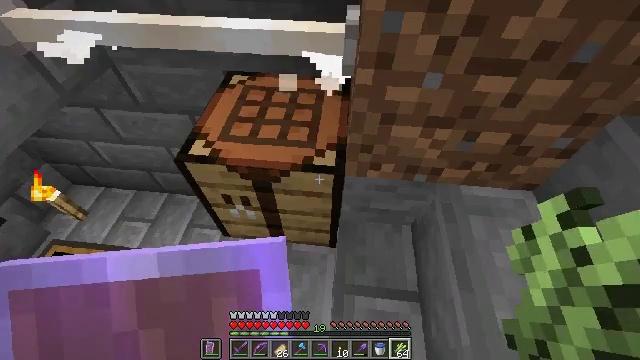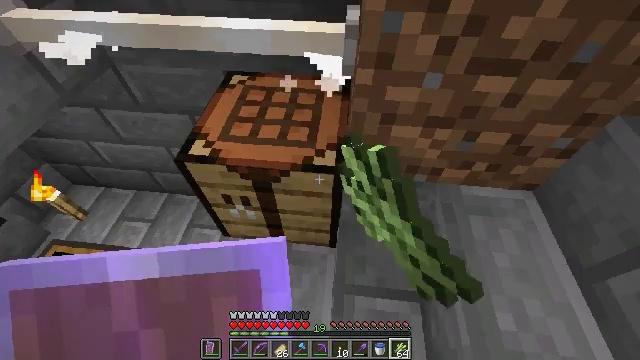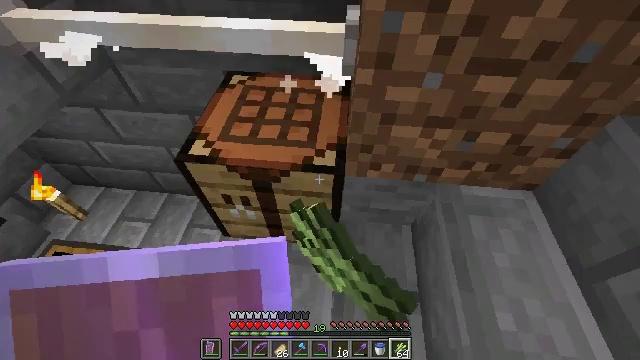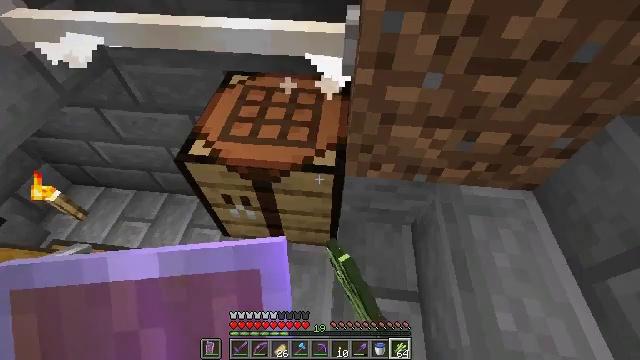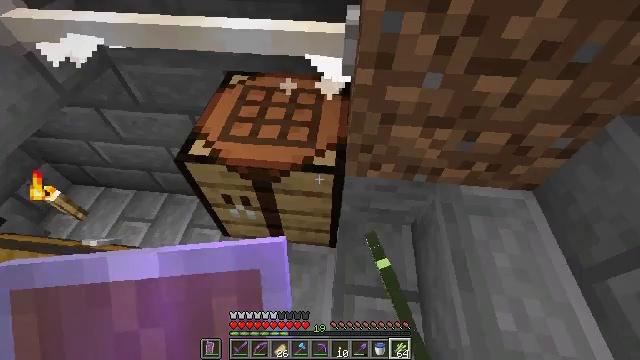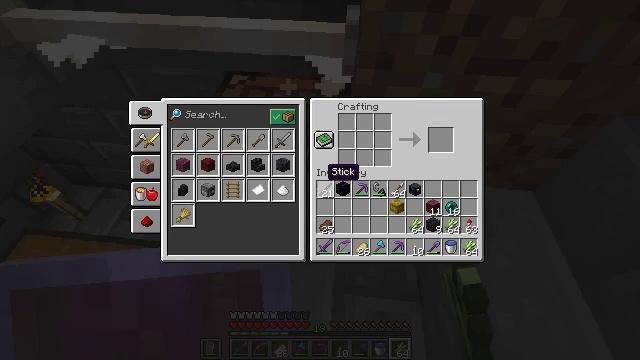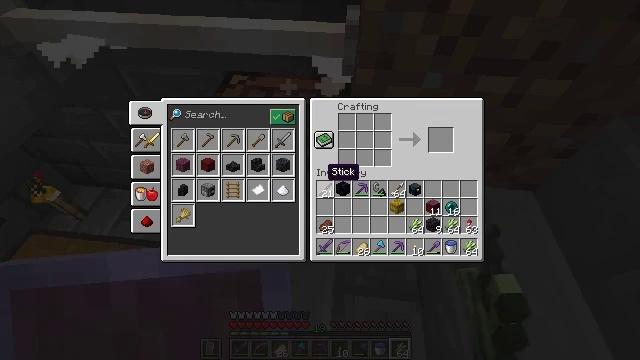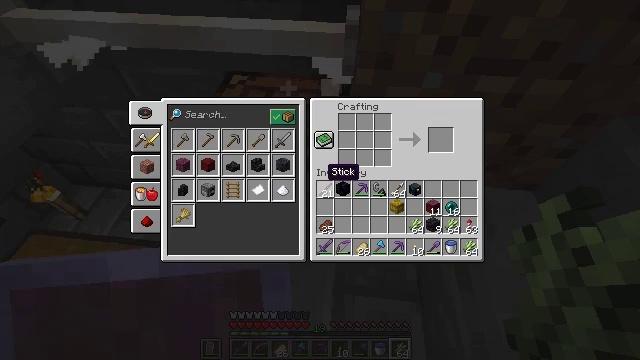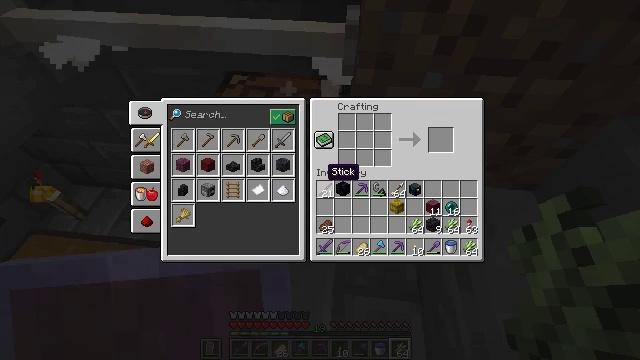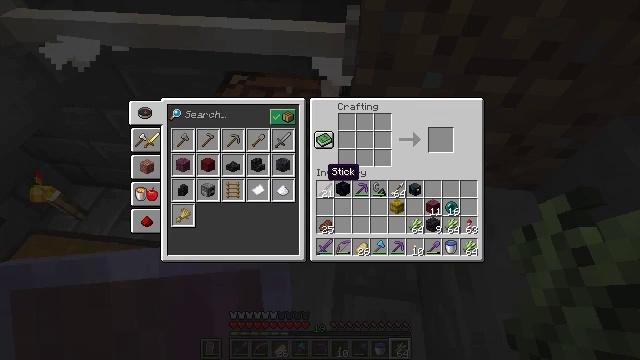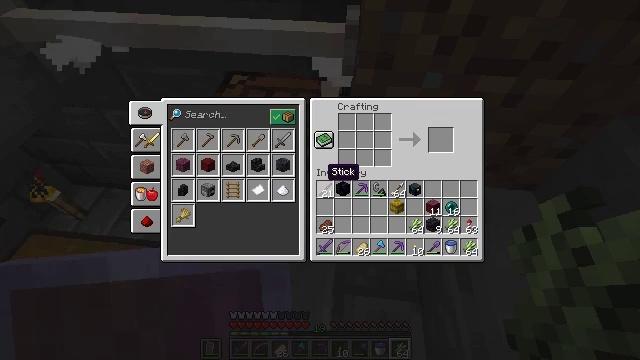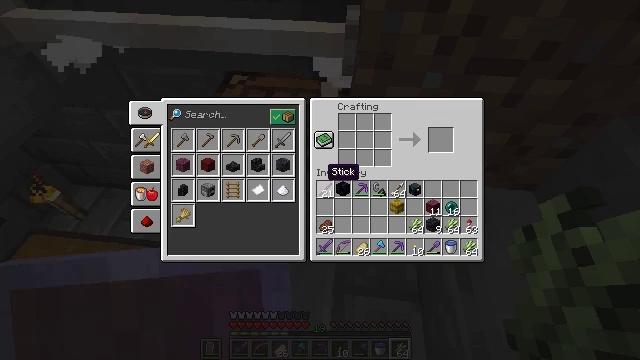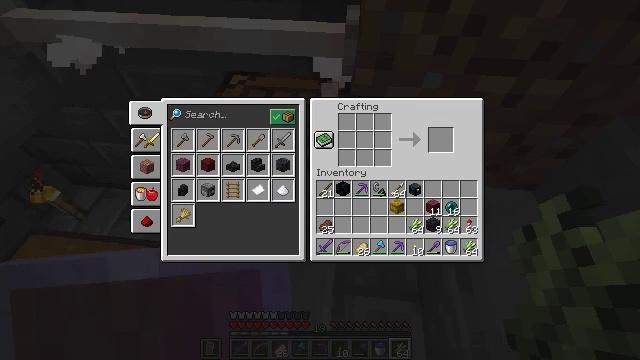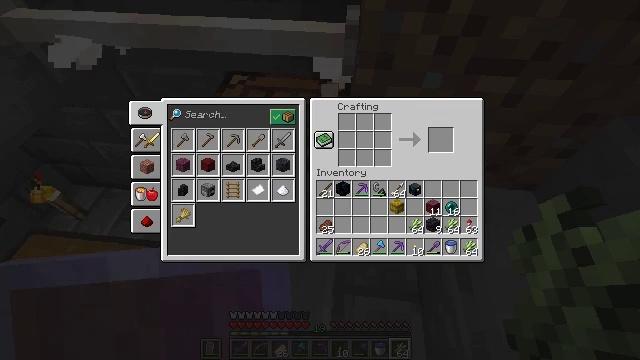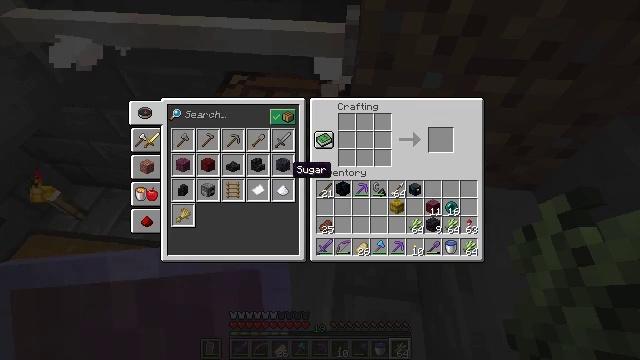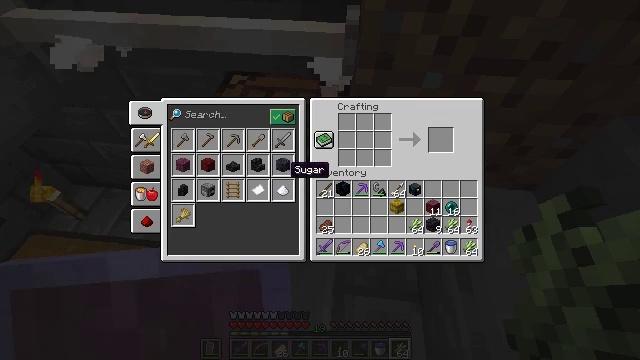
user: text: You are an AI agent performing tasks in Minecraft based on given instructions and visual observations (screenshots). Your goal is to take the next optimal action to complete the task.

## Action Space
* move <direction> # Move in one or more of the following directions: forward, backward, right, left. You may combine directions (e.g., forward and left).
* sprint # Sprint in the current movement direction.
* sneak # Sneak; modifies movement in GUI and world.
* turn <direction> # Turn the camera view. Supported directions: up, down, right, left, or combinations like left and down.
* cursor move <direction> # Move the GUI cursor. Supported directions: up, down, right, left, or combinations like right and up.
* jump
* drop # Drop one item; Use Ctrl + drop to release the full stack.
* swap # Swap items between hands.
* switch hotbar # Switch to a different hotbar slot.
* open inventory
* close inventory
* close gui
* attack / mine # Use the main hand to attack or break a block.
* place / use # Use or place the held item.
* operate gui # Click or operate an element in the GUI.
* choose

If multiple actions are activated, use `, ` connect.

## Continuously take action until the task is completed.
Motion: motion action
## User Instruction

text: Make paper by crafting.
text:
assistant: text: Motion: use / place
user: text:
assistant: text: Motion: use / place
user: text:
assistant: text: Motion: use / place
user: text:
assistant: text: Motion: no_op
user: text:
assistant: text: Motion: no_op
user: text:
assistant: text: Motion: no_op
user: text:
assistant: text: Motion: no_op
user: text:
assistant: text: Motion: no_op
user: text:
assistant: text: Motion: no_op
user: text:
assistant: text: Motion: no_op
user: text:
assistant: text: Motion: no_op
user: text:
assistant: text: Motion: no_op
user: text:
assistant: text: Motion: turn left
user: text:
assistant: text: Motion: turn left
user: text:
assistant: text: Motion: no_op
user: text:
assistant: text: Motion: sneak
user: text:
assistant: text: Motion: sneak, turn left
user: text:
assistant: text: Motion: sneak
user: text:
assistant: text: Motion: sneak
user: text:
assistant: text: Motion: sneak
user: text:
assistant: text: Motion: sneak
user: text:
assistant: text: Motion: sneak, attack / mine
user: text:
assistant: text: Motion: sneak, attack / mine
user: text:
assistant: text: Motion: sneak, attack / mine
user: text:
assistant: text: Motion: sneak, attack / mine
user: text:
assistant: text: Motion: sneak, attack / mine
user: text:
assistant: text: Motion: sneak, attack / mine
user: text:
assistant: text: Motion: sneak, attack / mine
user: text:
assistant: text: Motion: sneak, attack / mine
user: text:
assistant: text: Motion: sneak, attack / mine